Question: I have a simple GLKViewcontroller subclass that renders a texture when told. This works great on its own, exactly what I need it to do. However, for some reason, when I am trying to use it in a scene in which I have 6 copies of the same view controller at a time (set up as container views pointing to the same view) it doesn't work. I have a load and show texture method to select which texture to draw from a map of loaded textures. It would seem that only the last view i loaded the textures into draws them properly, the remainder show up as black squares.
Here's a screenshot of my storyboard:

Here's my load and draw code:
'''
-(void)glkView:(GLKView *)view drawInRect:(CGRect)rect
{
[EAGLContext setCurrentContext:self.context];
self.view.backgroundColor = [UIColor clearColor];
self.view.opaque = NO;
glClearColor(0, 0, 0, 0);
glClear(GL_COLOR_BUFFER_BIT);
glBlendFunc(GL_SRC_ALPHA, GL_ONE_MINUS_SRC_ALPHA);
glEnable(GL_BLEND);
//sprite render:
if ( self.showTexture )
{
if ( firstDraw )
{
self.imageShowTime = [ATAppDelegate getCurrentTime];
firstDraw = NO;
}
self.effect.texture2d0.name = selectedTexture.name;
self.effect.texture2d0.enabled = YES;
self.effect.transform.modelviewMatrix = self.modelMatrix;
[self.effect prepareToDraw];
long offset = (long)&_quad;
glEnableVertexAttribArray(GLKVertexAttribPosition);
glEnableVertexAttribArray(GLKVertexAttribTexCoord0);
glVertexAttribPointer(GLKVertexAttribPosition, 2, GL_FLOAT, GL_FALSE, sizeof(TexturedVertex), (void *) (offset + offsetof(TexturedVertex, geometryVertex)));
glVertexAttribPointer(GLKVertexAttribTexCoord0, 2, GL_FLOAT, GL_FALSE, sizeof(TexturedVertex), (void *) (offset + offsetof(TexturedVertex, textureVertex)));
glDrawArrays(GL_TRIANGLE_STRIP, 0, 4);
}
else
{
firstDraw = YES;
}
}
-(void)loadTextures:(NSArray *)textureNames
{
if ( textures == nil )
{
textures = [[NSMutableDictionary alloc] init];
}
[textures removeAllObjects];
NSDictionary * options = [NSDictionary dictionaryWithObjectsAndKeys:
[NSNumber numberWithBool:YES],
GLKTextureLoaderOriginBottomLeft,
nil];
NSError * error;
for ( NSString *texName in textureNames )
{
NSString *path = [[NSBundle mainBundle] pathForResource:texName ofType:nil];
GLKTextureInfo *newTex = [GLKTextureLoader textureWithContentsOfFile:path options:options error:&error];
if ( newTex == nil || error != nil )
{
NSLog(@"Error loading file: %@", [error localizedDescription]);
return ;
}
NSLog(@"Loaded texture: %@ for name: %@", newTex, texName);
CGSize contentSize = CGSizeMake(newTex.width, newTex.height);
NSDictionary *texInfo = @{@"texture" : newTex, @"contentSize" : [NSValue valueWithCGSize:contentSize]};
textures[texName] = texInfo;
}
}
-(void)showTexture:(NSString *)texture
{
NSDictionary *texInfo = textures[texture];
if ( texInfo == nil )
{
NSLog(@"ERROR: no texture info found for texture name :%@ in %@", texture, textures);
}
else
{
NSLog(@"Showing texture: %@", texInfo);
}
selectedTexture = texInfo[@"texture"];
curContentSize = [texInfo[@"contentSize"] CGSizeValue];
}
'''
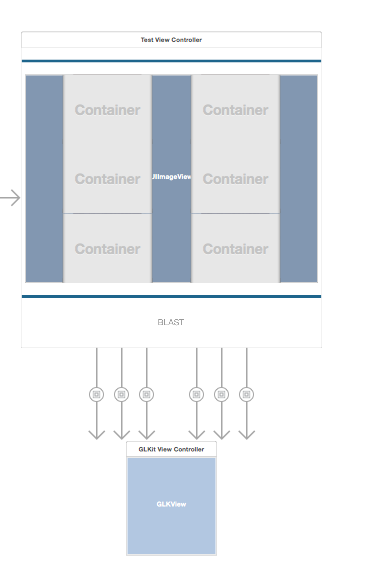
Answer: The issue is most likely in the openGL contexts. The thing is each of the controllers will create each own context and each must be set before used in any, the drawing, presenting, texture loading.
I never use such nonsense as the 'GLKView' or the 'GLKViewController' so bear with me. Either the issue is that the textures are loaded in only one context for which you either need to load them for each and every context (the view controller) or find a way to create a context with the share group from one of the controllers: When you create a context you can get a share group from it and then initialize the new context with this share group (a context property). The result is the new context may use the elements such as textures created on the primary context and vice versa. A bigger issue may be that these controllers are doing some additional work with the openGL and the context is not reset before doing so.
Anyway making multiple views using openGL should work just fine so I hope you find a nice solution for your issue. Maybe all you need to do is set the current context in the top of your 'loadTextures' method.